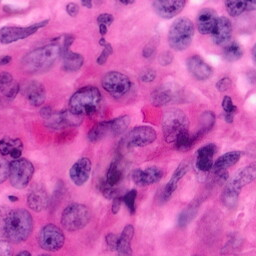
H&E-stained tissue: Pancreatic